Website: bh-photo
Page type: customer-info-address
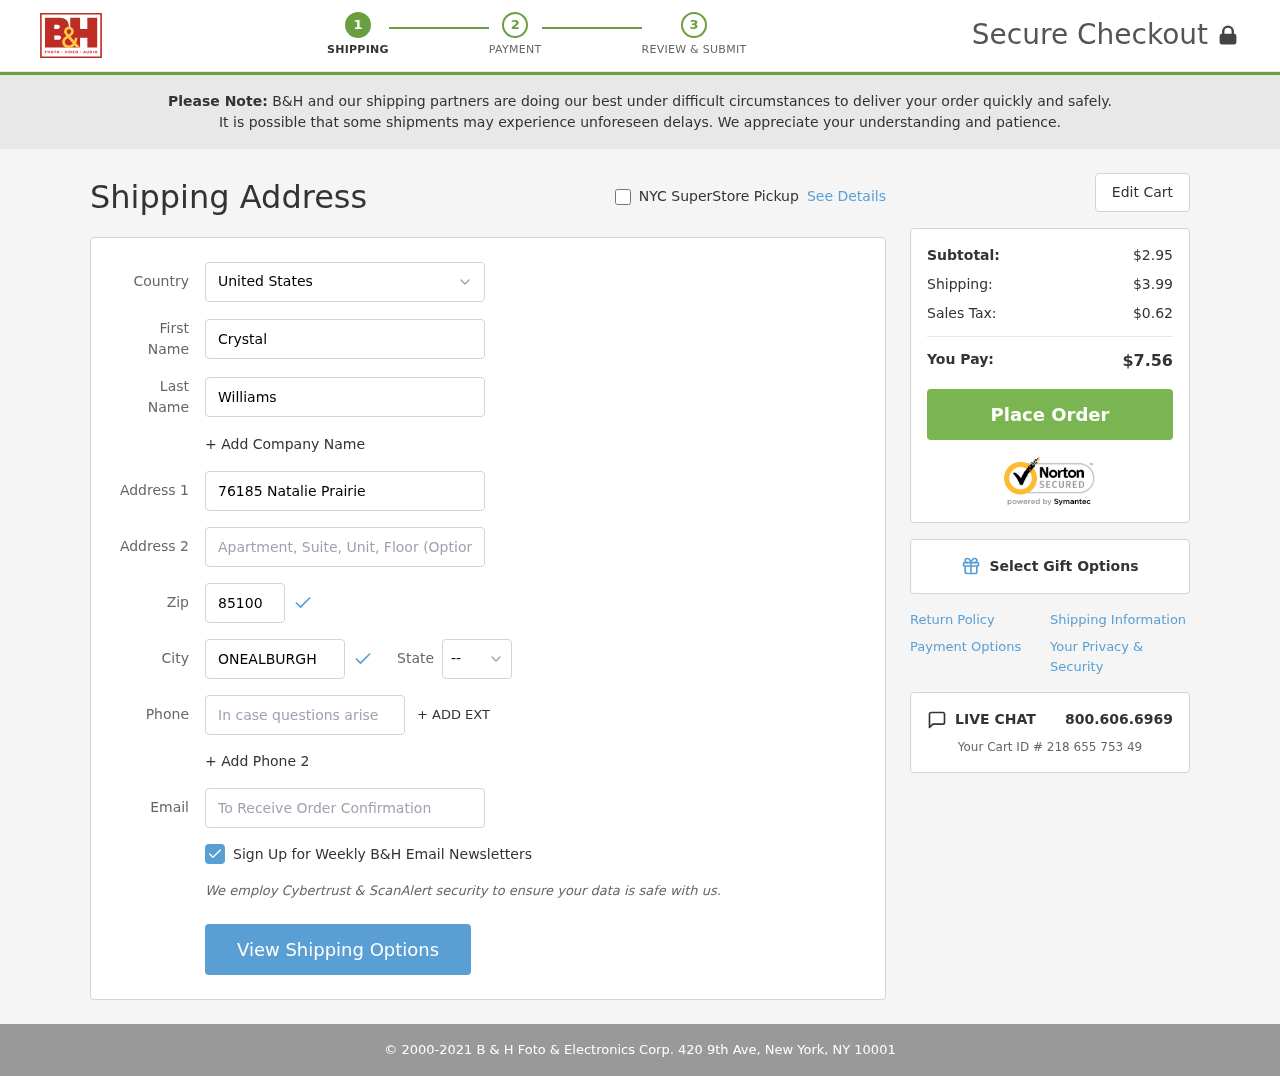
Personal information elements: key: PII_CITY
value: Onealburgh
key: PII_COUNTRY
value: United States
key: PII_EMAIL
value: crystalwilliams@yahoo.com
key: PII_FIRSTNAME
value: Crystal
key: PII_LASTNAME
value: Williams
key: PII_PHONE
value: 2866725995
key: PII_POSTCODE
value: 85100
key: PII_STATE_ABBR
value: CT
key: PII_STREET
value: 76185 Natalie Prairie
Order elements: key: ORDER_SUBTOTAL
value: $2.95
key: ORDER_SHIPPING_COST
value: $3.99
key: ORDER_TAX
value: $0.62
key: ORDER_TOTAL
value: $7.56
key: ORDER_ID
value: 218 655 753 49